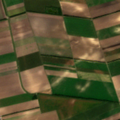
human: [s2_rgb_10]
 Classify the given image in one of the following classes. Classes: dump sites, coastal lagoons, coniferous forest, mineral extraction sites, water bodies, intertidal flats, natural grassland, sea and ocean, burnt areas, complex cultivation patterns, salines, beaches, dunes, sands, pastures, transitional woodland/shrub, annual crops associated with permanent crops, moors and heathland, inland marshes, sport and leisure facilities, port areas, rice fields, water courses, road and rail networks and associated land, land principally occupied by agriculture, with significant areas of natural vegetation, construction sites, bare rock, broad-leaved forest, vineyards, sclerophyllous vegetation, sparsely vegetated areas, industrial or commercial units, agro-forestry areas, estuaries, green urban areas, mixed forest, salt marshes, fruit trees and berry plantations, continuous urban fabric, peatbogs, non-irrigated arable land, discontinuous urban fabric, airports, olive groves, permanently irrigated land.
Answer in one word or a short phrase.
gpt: discontinuous urban fabric, non-irrigated arable land